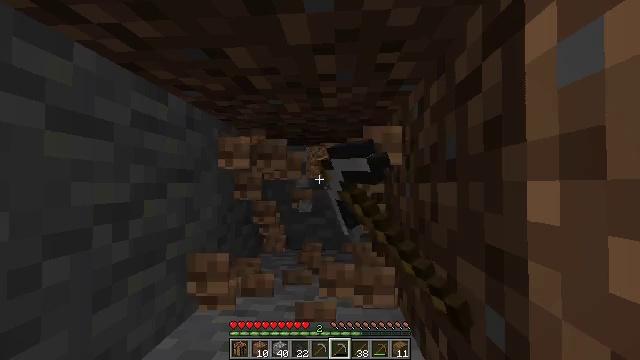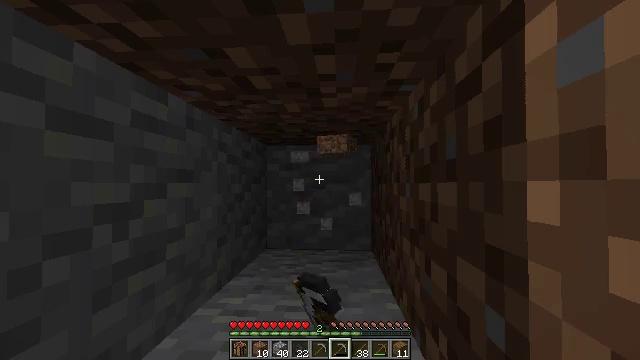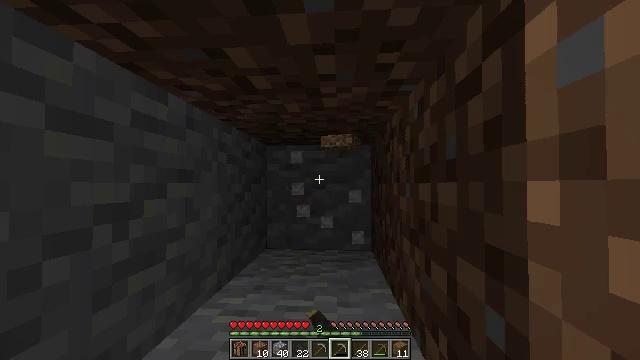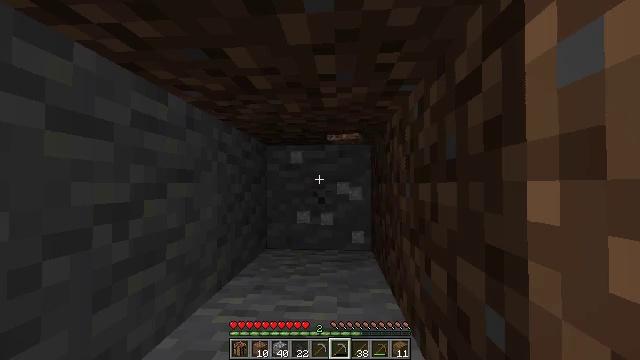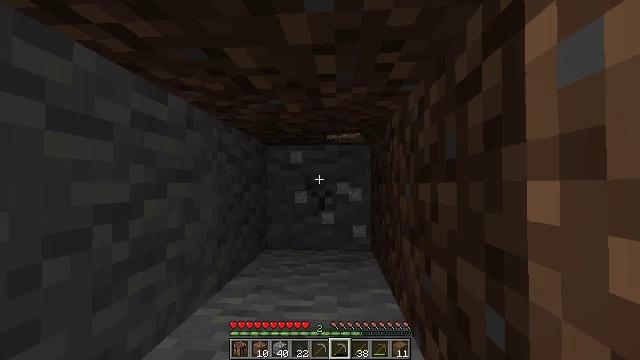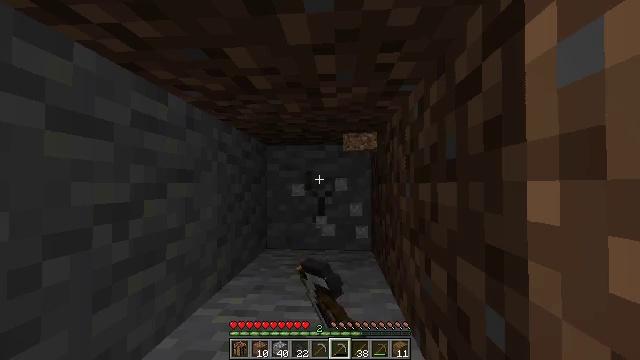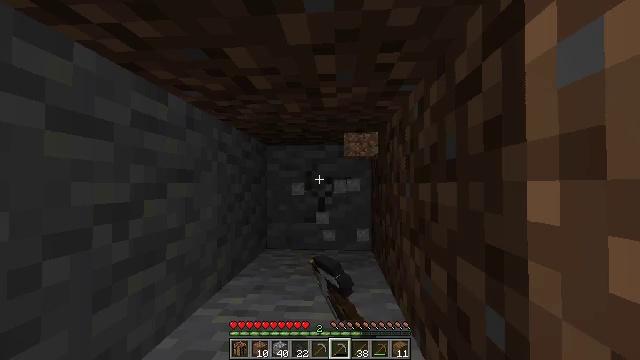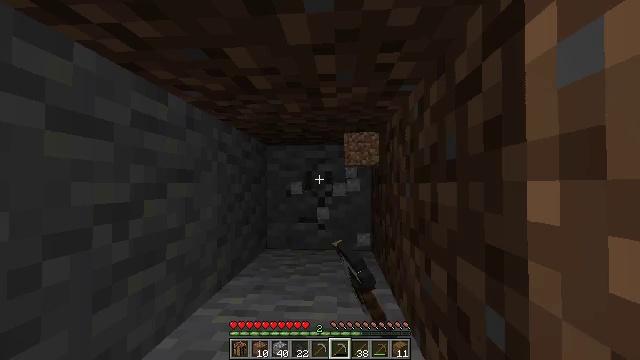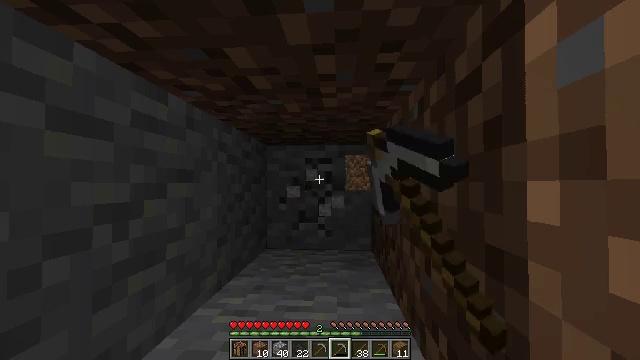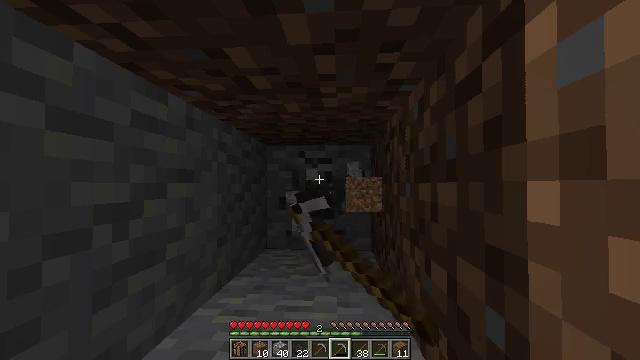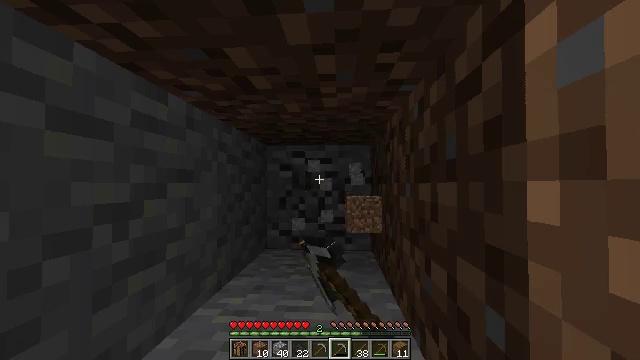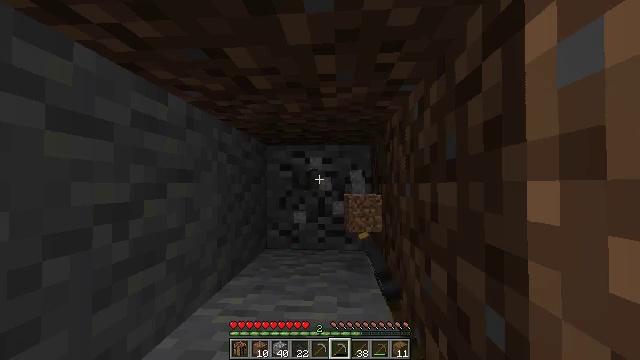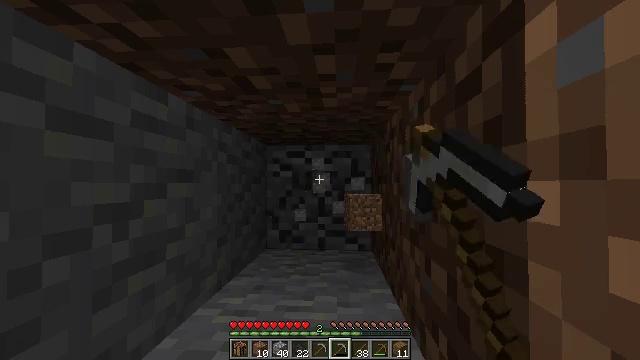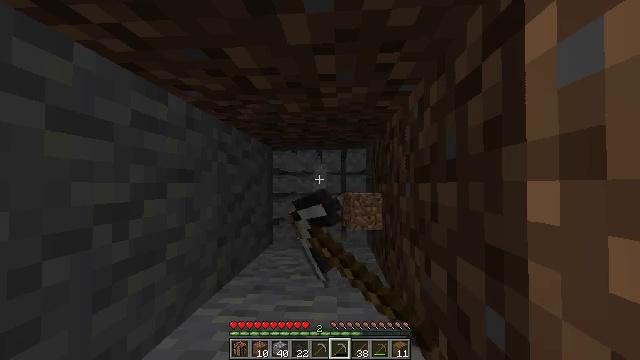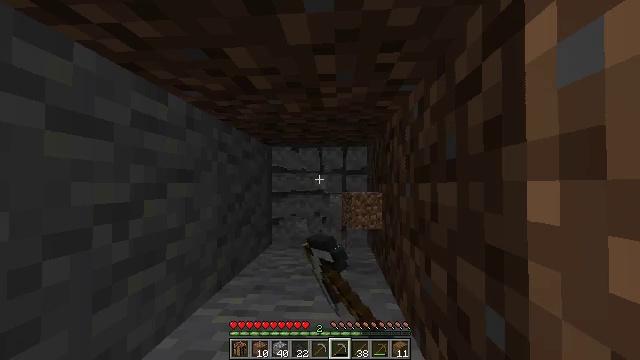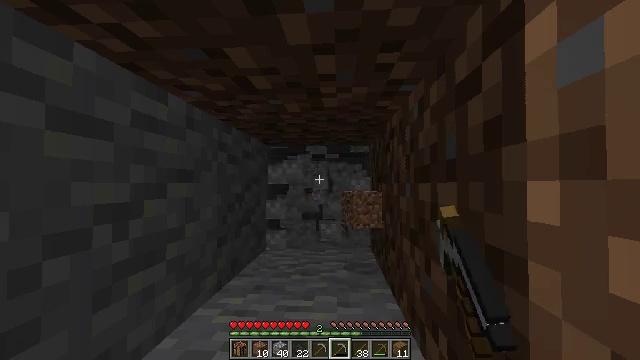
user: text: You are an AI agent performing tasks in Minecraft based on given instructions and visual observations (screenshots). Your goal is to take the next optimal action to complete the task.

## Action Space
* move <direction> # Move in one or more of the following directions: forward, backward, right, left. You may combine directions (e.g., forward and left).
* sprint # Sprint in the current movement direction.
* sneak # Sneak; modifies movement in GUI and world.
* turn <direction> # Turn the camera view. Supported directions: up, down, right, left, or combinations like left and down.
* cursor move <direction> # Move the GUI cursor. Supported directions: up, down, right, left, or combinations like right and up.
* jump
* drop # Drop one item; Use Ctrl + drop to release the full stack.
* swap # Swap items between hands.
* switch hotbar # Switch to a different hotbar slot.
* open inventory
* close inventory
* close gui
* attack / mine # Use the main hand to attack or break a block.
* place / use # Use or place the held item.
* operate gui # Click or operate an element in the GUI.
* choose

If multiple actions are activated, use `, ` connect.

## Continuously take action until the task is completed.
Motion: motion action
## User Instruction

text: Break the andesite to collect it.
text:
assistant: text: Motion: attack / mine
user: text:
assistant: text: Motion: attack / mine
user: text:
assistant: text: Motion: attack / mine
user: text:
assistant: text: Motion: attack / mine
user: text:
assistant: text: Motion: attack / mine
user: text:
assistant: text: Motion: attack / mine
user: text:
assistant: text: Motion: attack / mine
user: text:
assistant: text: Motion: attack / mine
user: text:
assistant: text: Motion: attack / mine
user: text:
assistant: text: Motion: attack / mine
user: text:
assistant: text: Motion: attack / mine
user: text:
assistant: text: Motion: attack / mine
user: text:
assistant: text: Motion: attack / mine
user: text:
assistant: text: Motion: attack / mine
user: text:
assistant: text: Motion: attack / mine
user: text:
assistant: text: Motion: attack / mine
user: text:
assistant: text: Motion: attack / mine
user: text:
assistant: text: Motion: attack / mine
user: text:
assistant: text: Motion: attack / mine